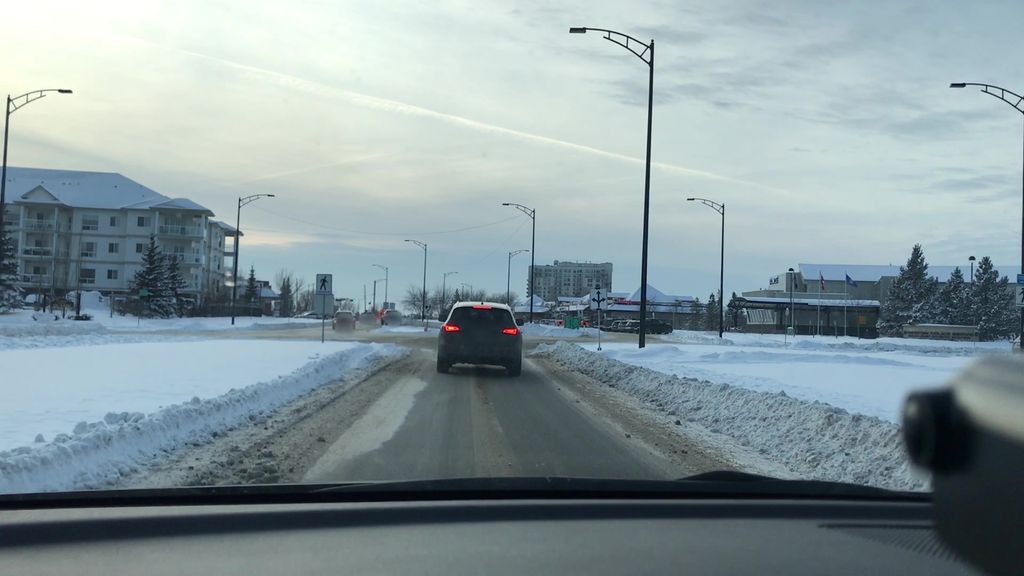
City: edmonton